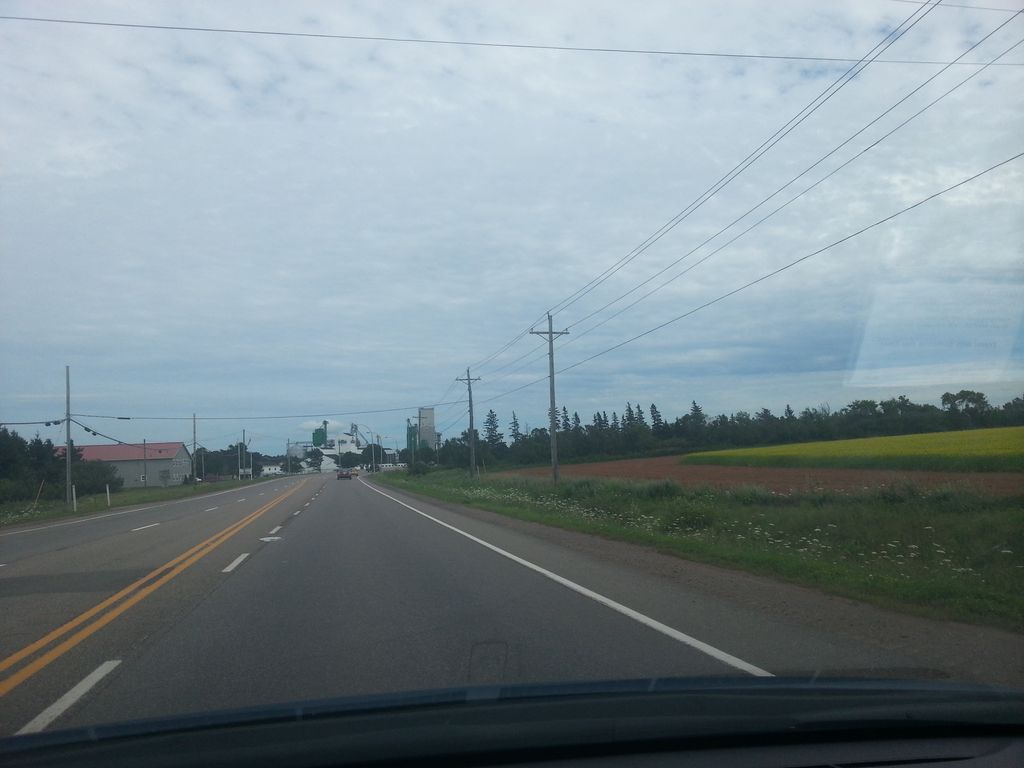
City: charlottetown